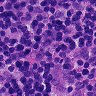
Metastatic tissue present: no